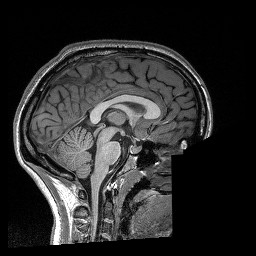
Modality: T1w
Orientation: sagittal